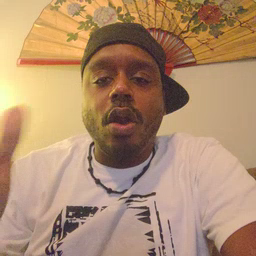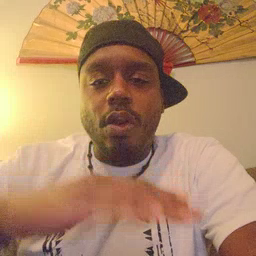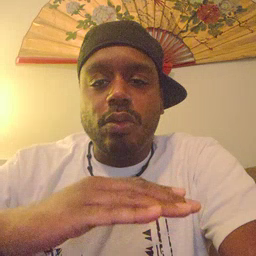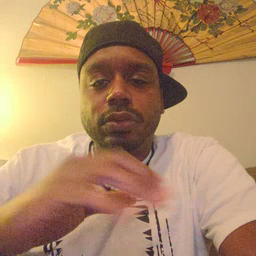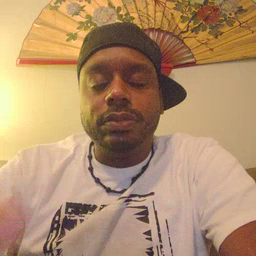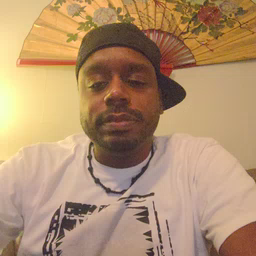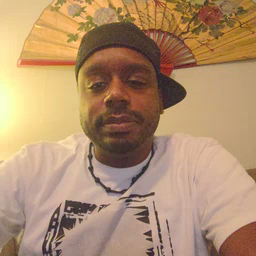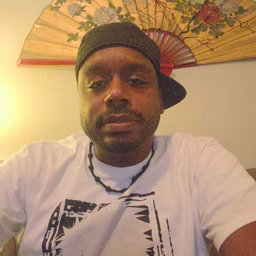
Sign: on